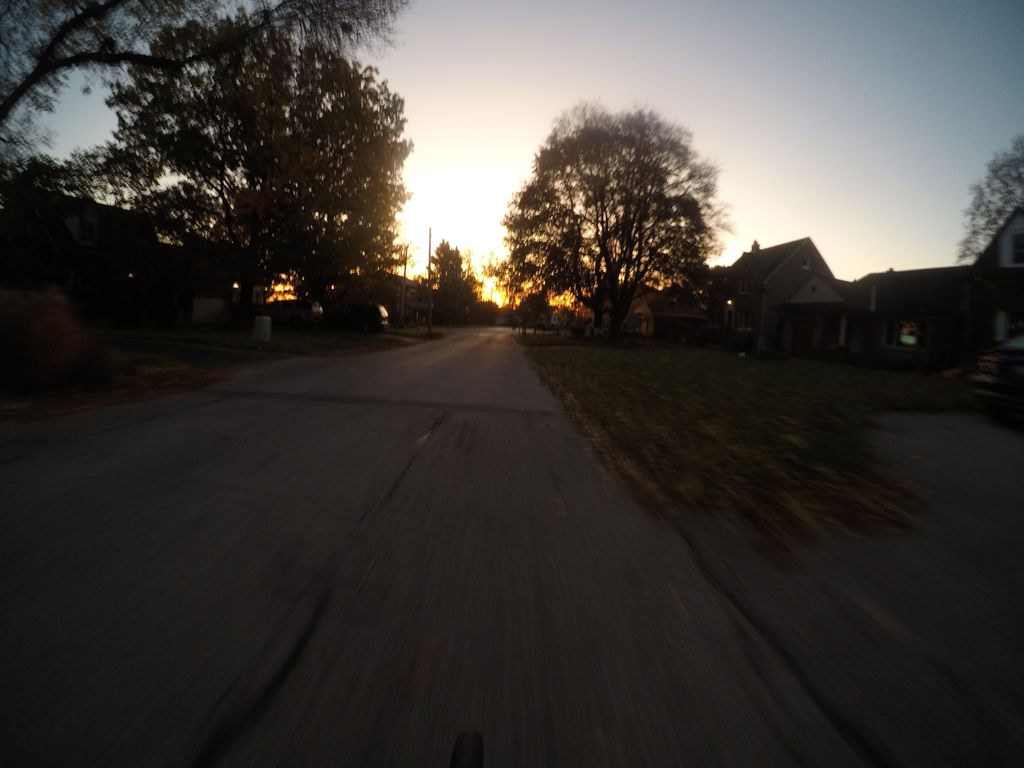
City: kitchener-waterloo